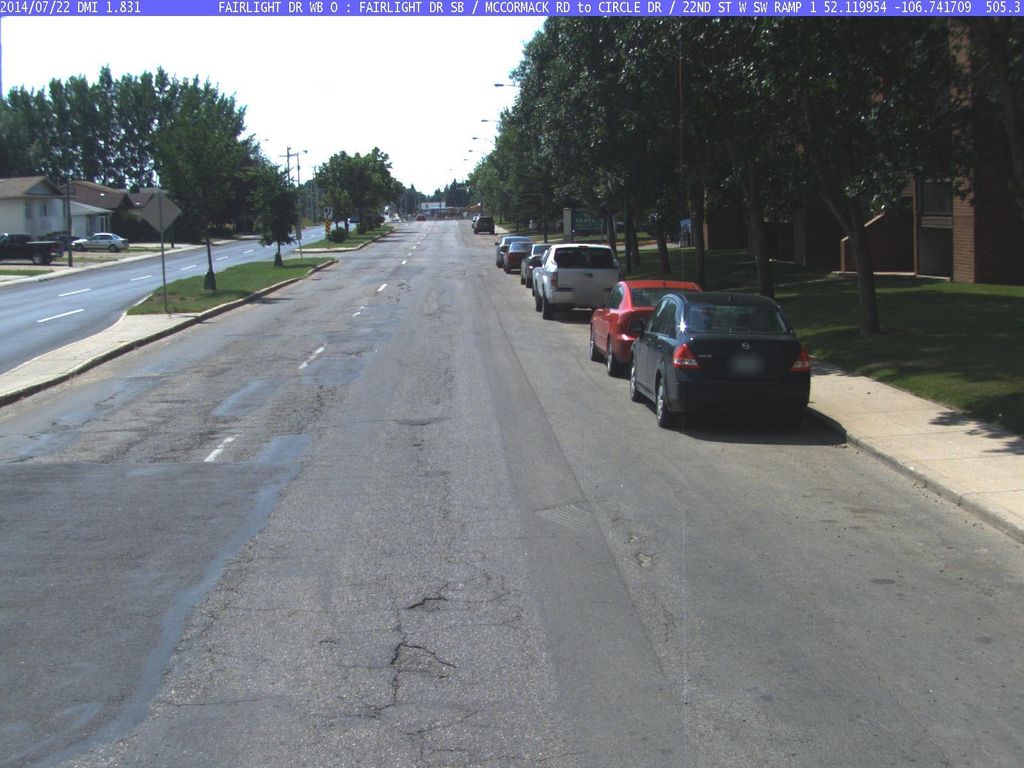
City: saskatoon